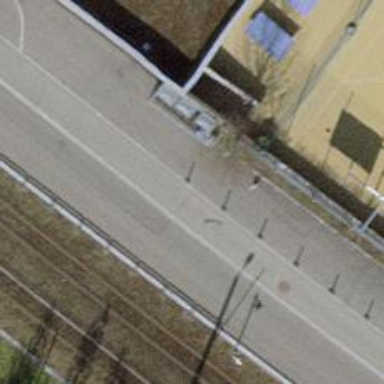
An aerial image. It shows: Bollard barrier.